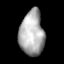
Tissue: lung
Cell type: Myeloid cells
Senescence score: 0.581
Nuclear area (px): 1074
Mean DAPI intensity: 172.166